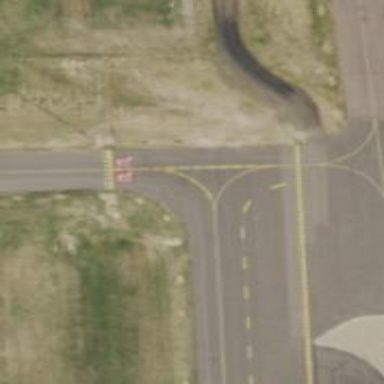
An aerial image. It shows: View of taxiway at the airport.